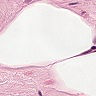
Metastatic tissue present: no